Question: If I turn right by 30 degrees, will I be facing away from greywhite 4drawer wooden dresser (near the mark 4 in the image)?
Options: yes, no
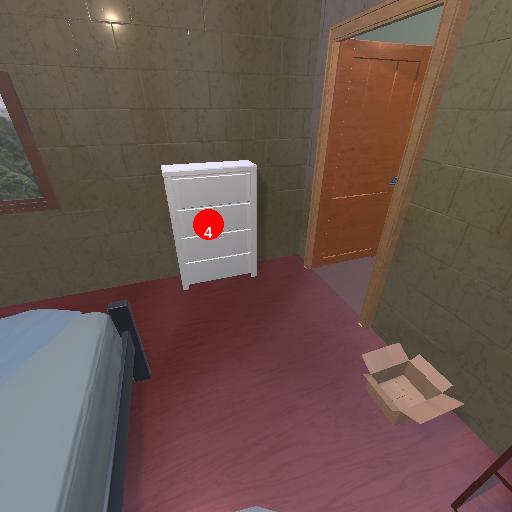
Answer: yes